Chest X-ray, PA view. Patient: 62 years old, sex M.
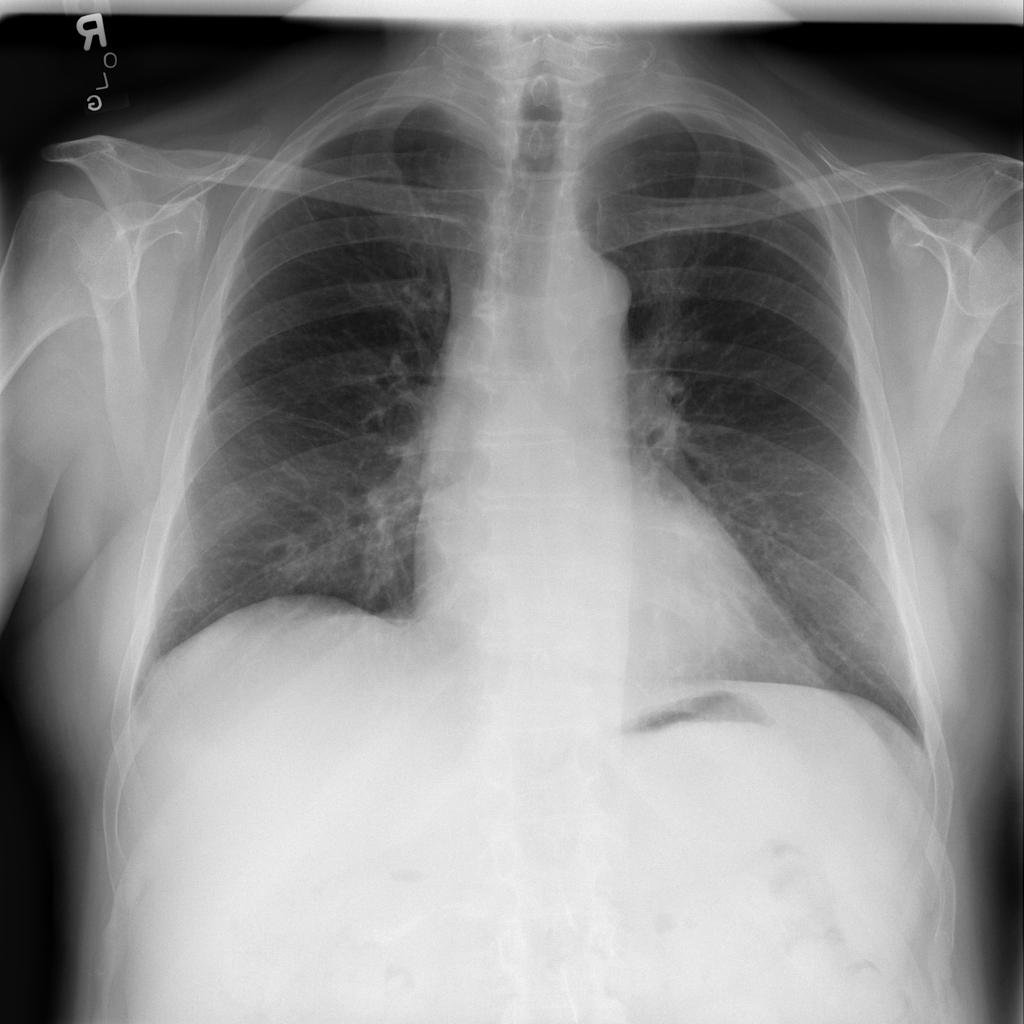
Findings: No Finding